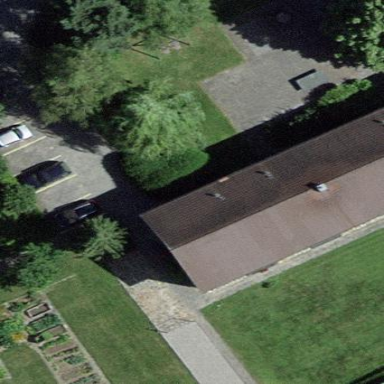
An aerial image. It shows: Residential building with gabled roof.